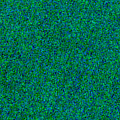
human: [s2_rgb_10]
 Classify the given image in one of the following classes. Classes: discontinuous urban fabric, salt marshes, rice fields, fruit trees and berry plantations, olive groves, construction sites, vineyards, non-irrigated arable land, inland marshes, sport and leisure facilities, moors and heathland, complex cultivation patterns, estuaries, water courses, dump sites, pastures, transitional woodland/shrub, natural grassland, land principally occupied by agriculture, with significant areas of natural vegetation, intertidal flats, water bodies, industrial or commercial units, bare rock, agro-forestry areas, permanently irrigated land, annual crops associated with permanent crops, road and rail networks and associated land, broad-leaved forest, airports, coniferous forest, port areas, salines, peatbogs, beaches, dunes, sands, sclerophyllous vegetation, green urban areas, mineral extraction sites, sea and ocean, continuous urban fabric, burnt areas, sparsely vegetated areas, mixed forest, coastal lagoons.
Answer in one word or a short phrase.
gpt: sea and ocean